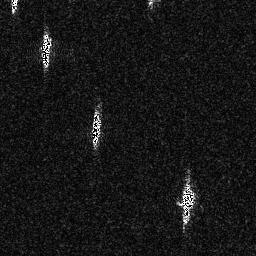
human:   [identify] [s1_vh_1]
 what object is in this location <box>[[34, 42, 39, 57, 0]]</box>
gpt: <ref>1 small ship at the center</ref>